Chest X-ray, PA view. Patient: 42 years old, sex M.
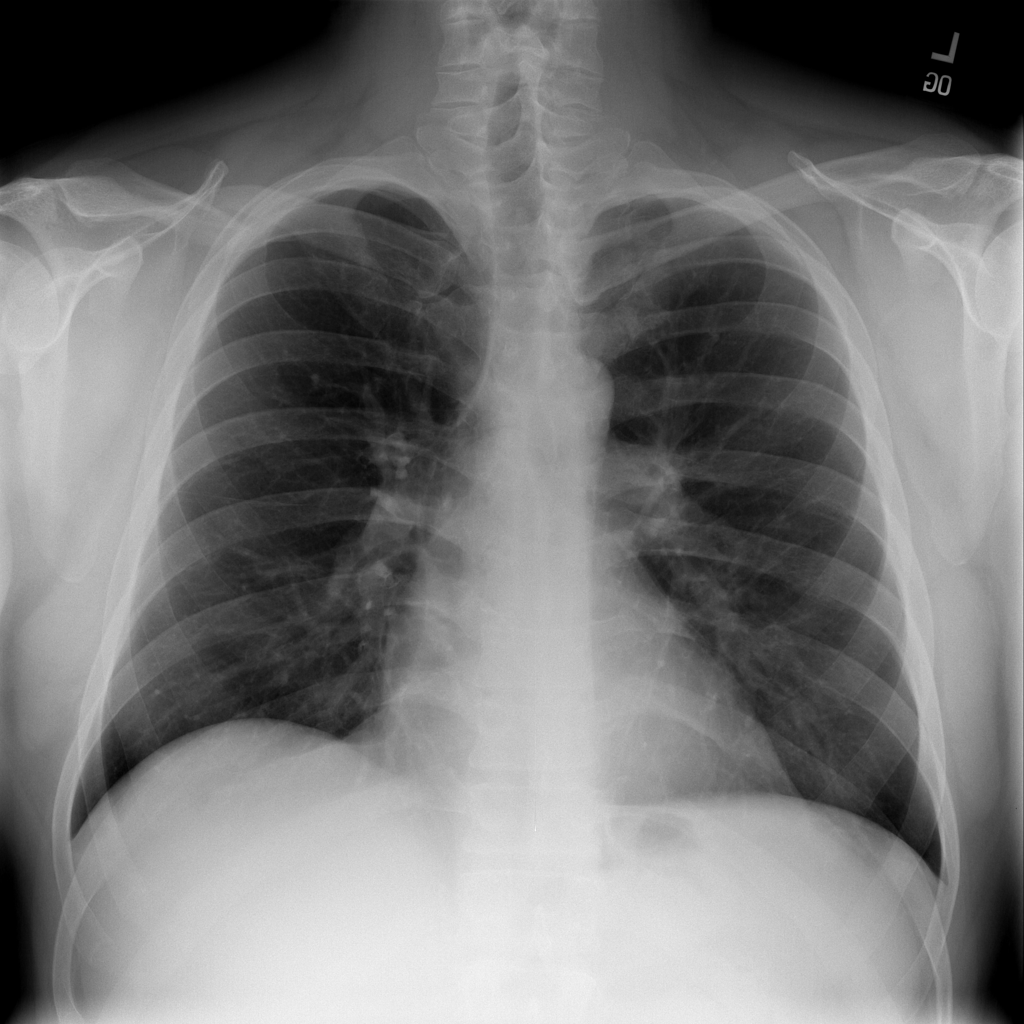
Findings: No Finding